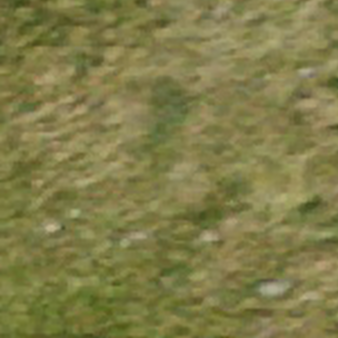
Label: other